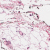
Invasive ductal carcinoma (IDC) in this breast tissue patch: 0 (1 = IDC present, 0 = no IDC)